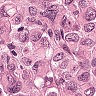
Metastatic tissue present: yes